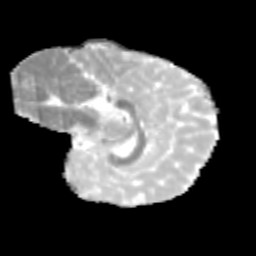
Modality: MD
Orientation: sagittal
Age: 9
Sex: female
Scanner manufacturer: siemens
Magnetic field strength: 3 T
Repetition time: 3.8 s
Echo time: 0.07 s